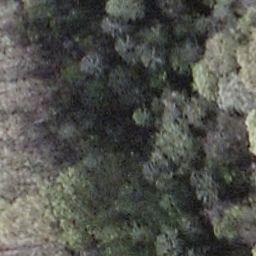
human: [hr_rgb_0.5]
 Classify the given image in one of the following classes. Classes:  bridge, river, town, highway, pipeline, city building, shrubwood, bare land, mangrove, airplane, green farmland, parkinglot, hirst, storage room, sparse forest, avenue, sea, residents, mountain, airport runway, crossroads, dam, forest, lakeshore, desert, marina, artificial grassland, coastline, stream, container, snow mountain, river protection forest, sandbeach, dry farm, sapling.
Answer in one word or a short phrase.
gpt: shrubwood